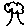
Label: tree